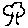
Label: tree